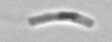
Label: Leptocylindrus